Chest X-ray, PA view. Patient: 28 years old, sex M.
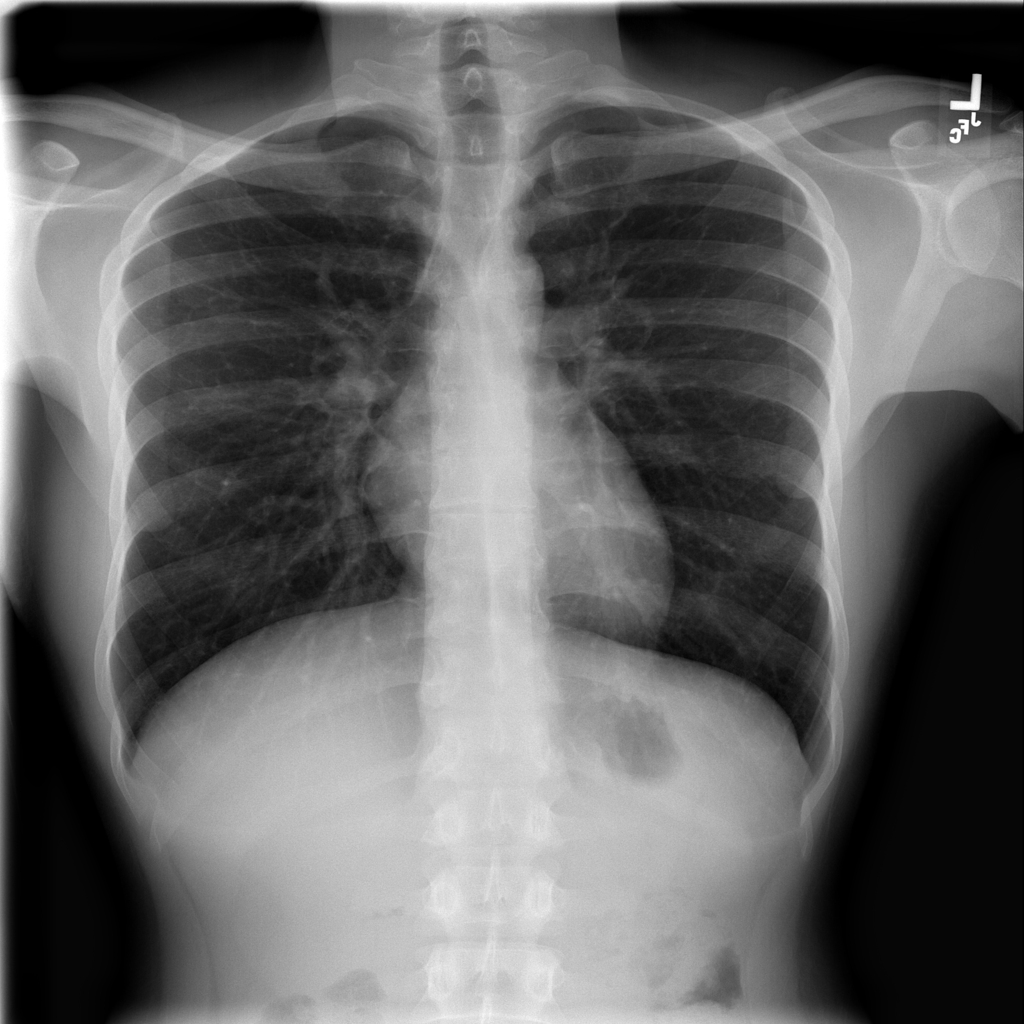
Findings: No Finding